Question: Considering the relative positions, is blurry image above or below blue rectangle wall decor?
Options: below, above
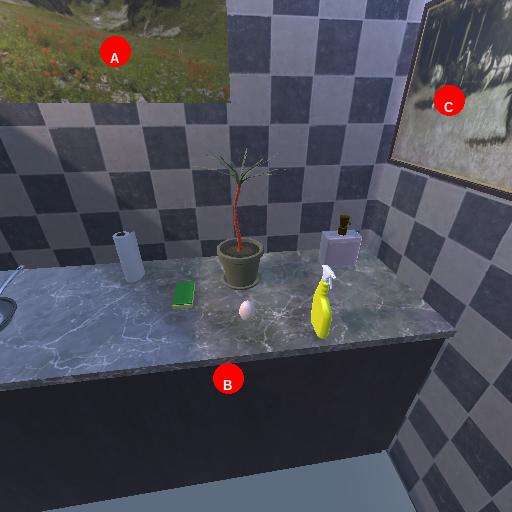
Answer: below